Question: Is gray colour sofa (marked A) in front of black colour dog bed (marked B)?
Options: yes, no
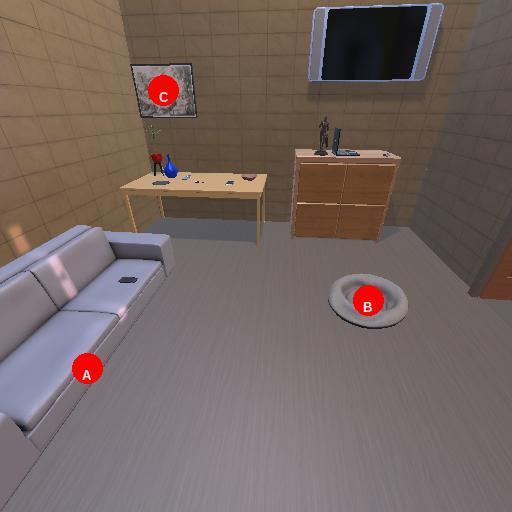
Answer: yes